Question: my problem related to scroll view(first look at the image). I want to make it dynamic, so when I press plus on secondView, under it appears third view with plus button, when pressed it goes upper, and so on.. how to make change the height of ScrollView dynamically

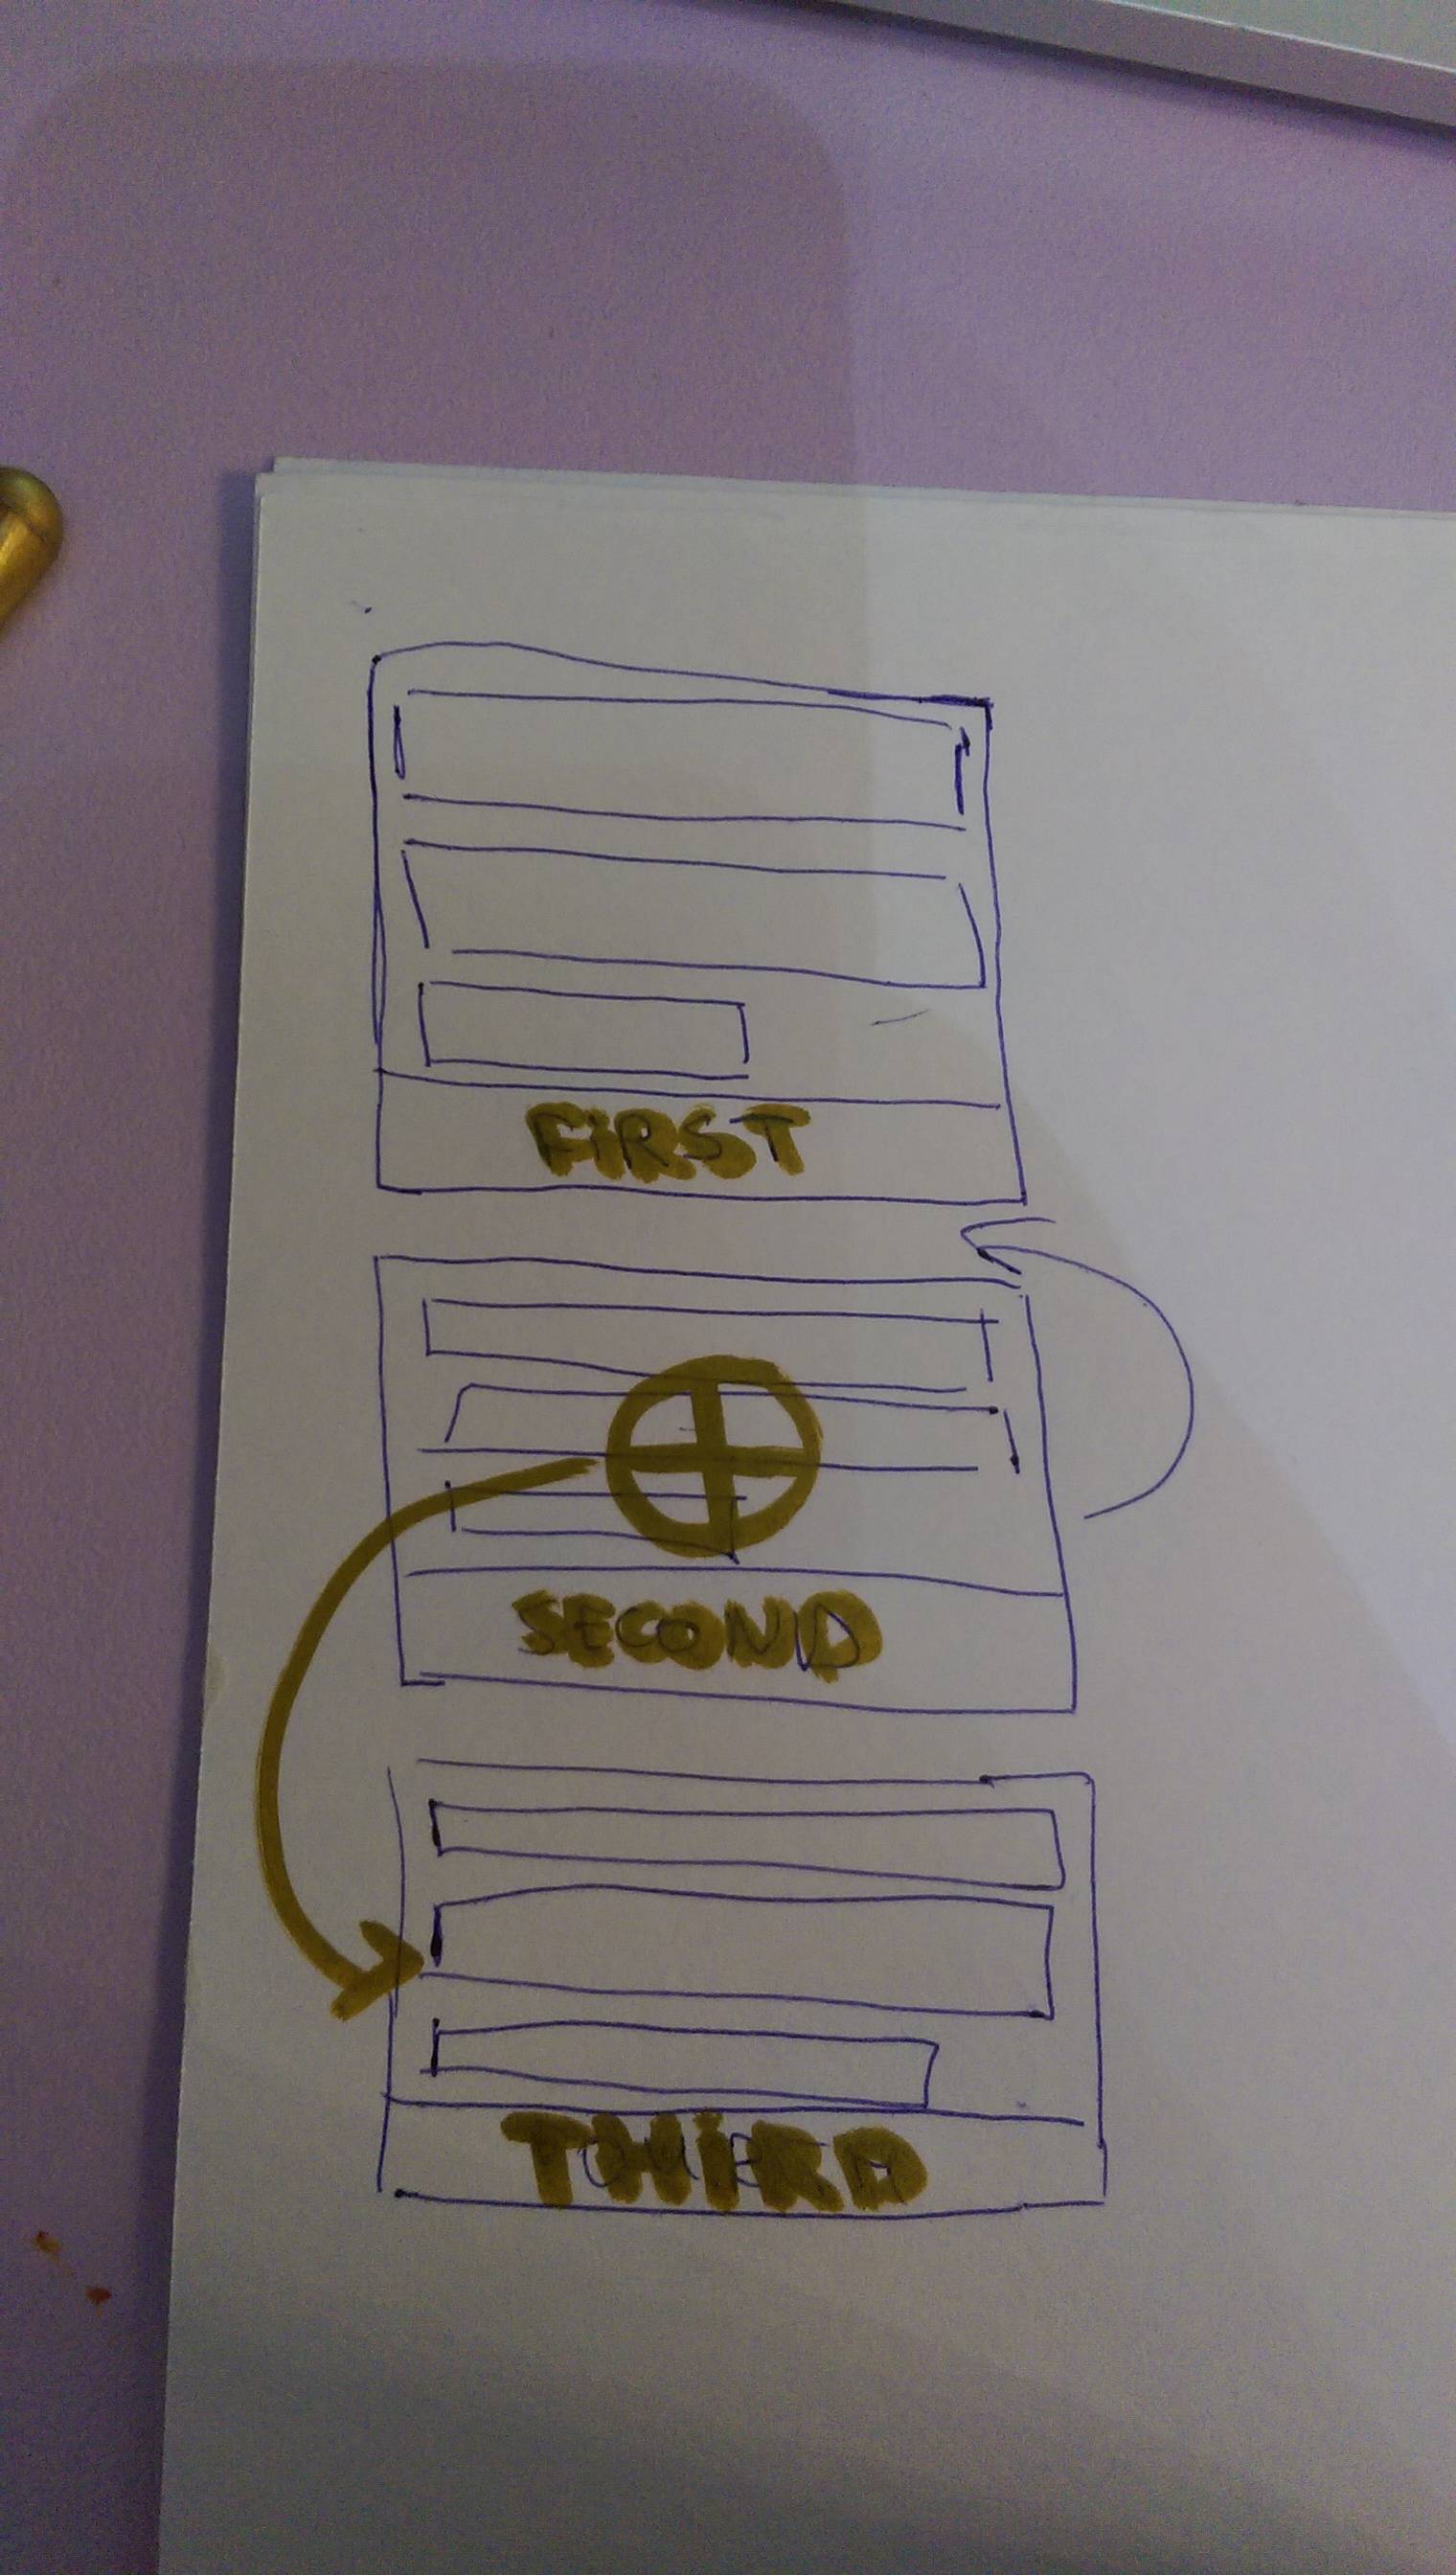
Answer: To create dynamic 'scrollView' please follow this step.
## #Dynamic Scroll View
### ScrollContainerView-1
After adding 'scrollView' add another view inside 'scrollView' and named it 'scrollContainerView' this view will handling the 'scrolling'.
Set 'top', 'left', 'right', 'bottom' constraints to zero like this.
<URL>
Now ctrl-drag you 'scrollContainerView' to 'scrollView' and select both constraint 'equalWidth' & 'equalHeight'.
<URL>
Now you will see two parallel 'equalWidth' & 'equalHeight' constraint lines 'vertically' and 'horizontally'. If you want to 'horizontalScrolling' select horizontal parallel lines and select vertical for vertical scrolling.
We are selecting 'vertical' lines and change the priority from '1000' to '750'. After setting '750' vertical parallel line will become
<URL>
### ScrollContentView
Now add third and last view in 'scrollContainerView' this is the actual 'contentView' all of you programatically adding views should be add in this view.
Set 'top', 'left', 'right', 'bottom' constraints to zero and also set height of your 'contentView'. Make 'IBOutlet' of this height constraint and change it according to views added in this contentView.
<URL>
## Note:
> If you add 5 'smallViews' in 'contentView' with size 80 and with 10 points of vertical spacing between each view. Then the height of 'contentView' should be (80 * 5) + (10 * (5-1)) = 440.